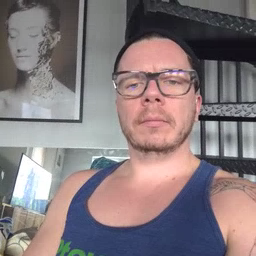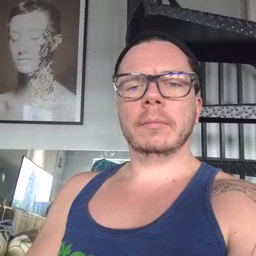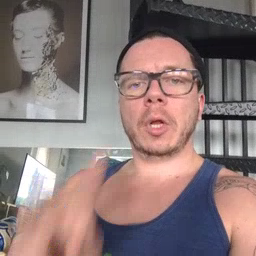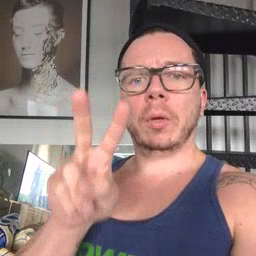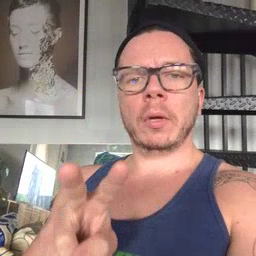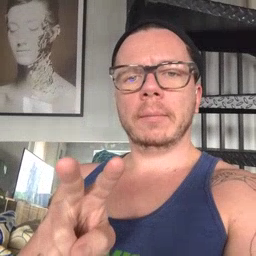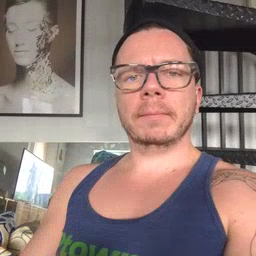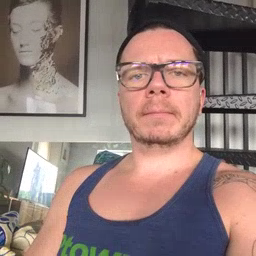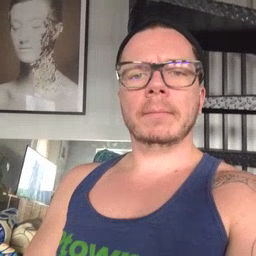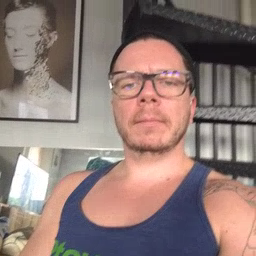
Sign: look